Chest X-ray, PA view. Patient: 36 years old, sex M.
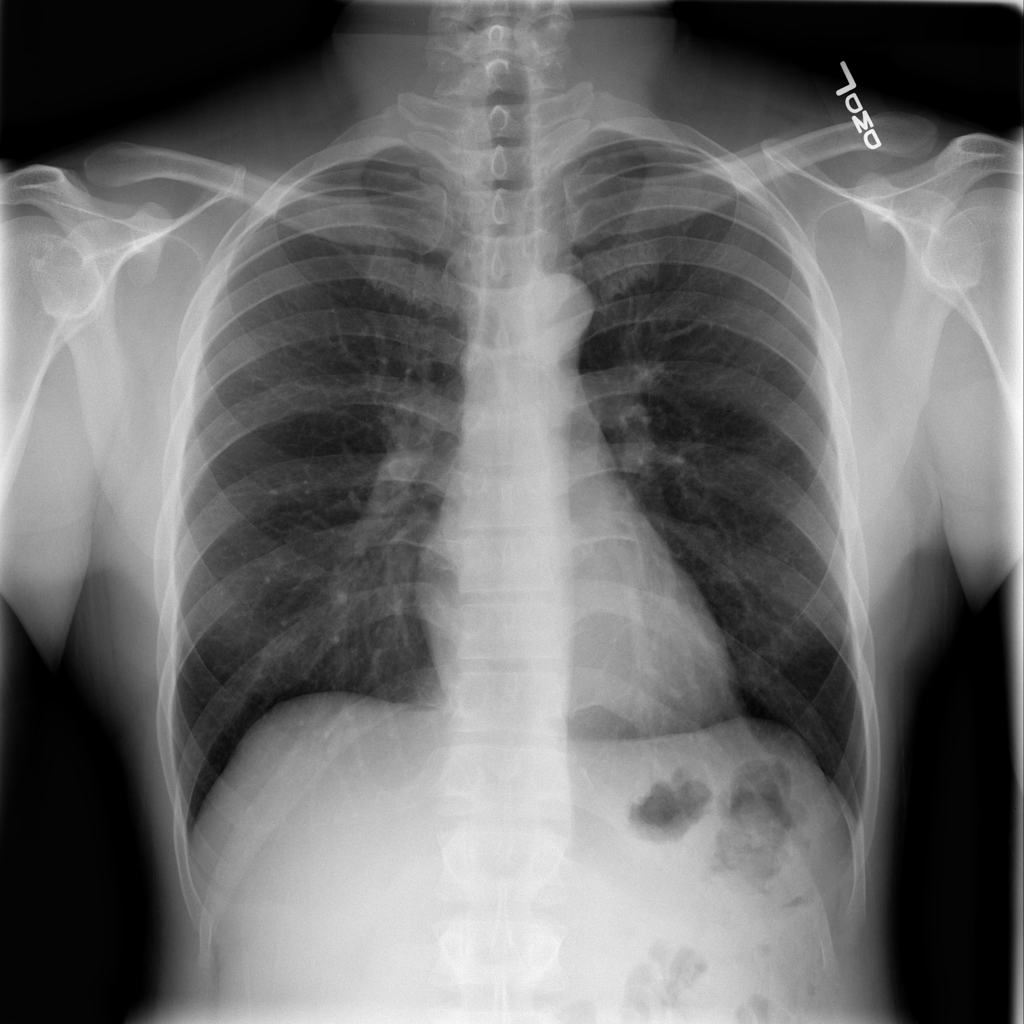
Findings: Infiltration